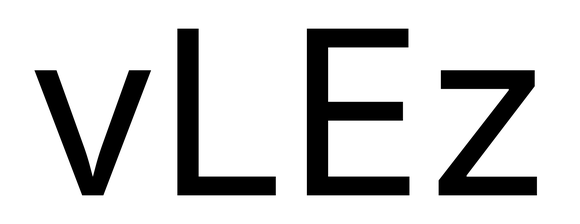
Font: Inter_Regular